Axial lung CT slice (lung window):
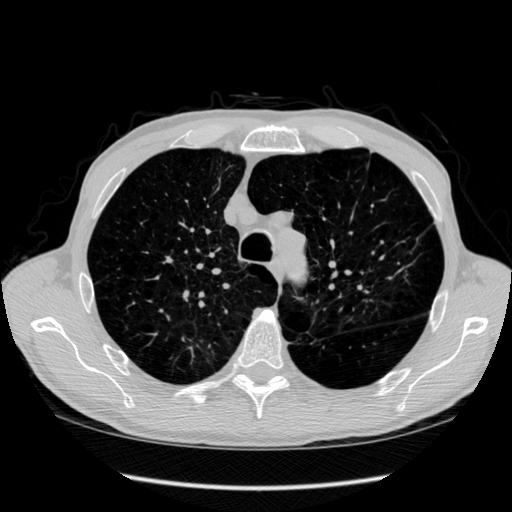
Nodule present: no